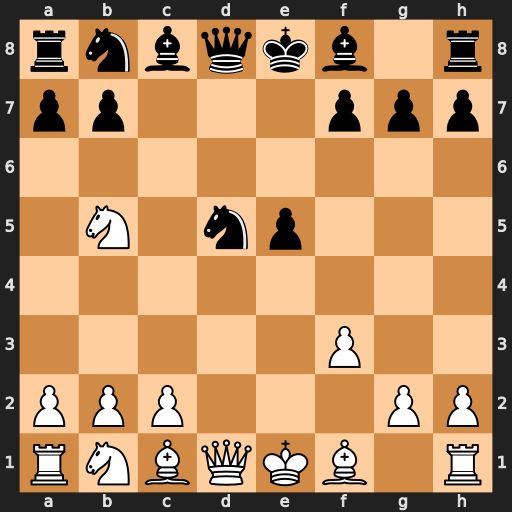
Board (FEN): rnbqkb1r/pp3ppp/8/1N1np3/8/5P2/PPP3PP/RNBQKB1R
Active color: w
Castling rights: KQkq
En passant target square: -
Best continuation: Qxd5 Qxd5 Nc7+ Kd8 Nxd5